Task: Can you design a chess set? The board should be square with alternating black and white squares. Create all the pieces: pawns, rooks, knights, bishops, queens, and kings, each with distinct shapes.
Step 4399:
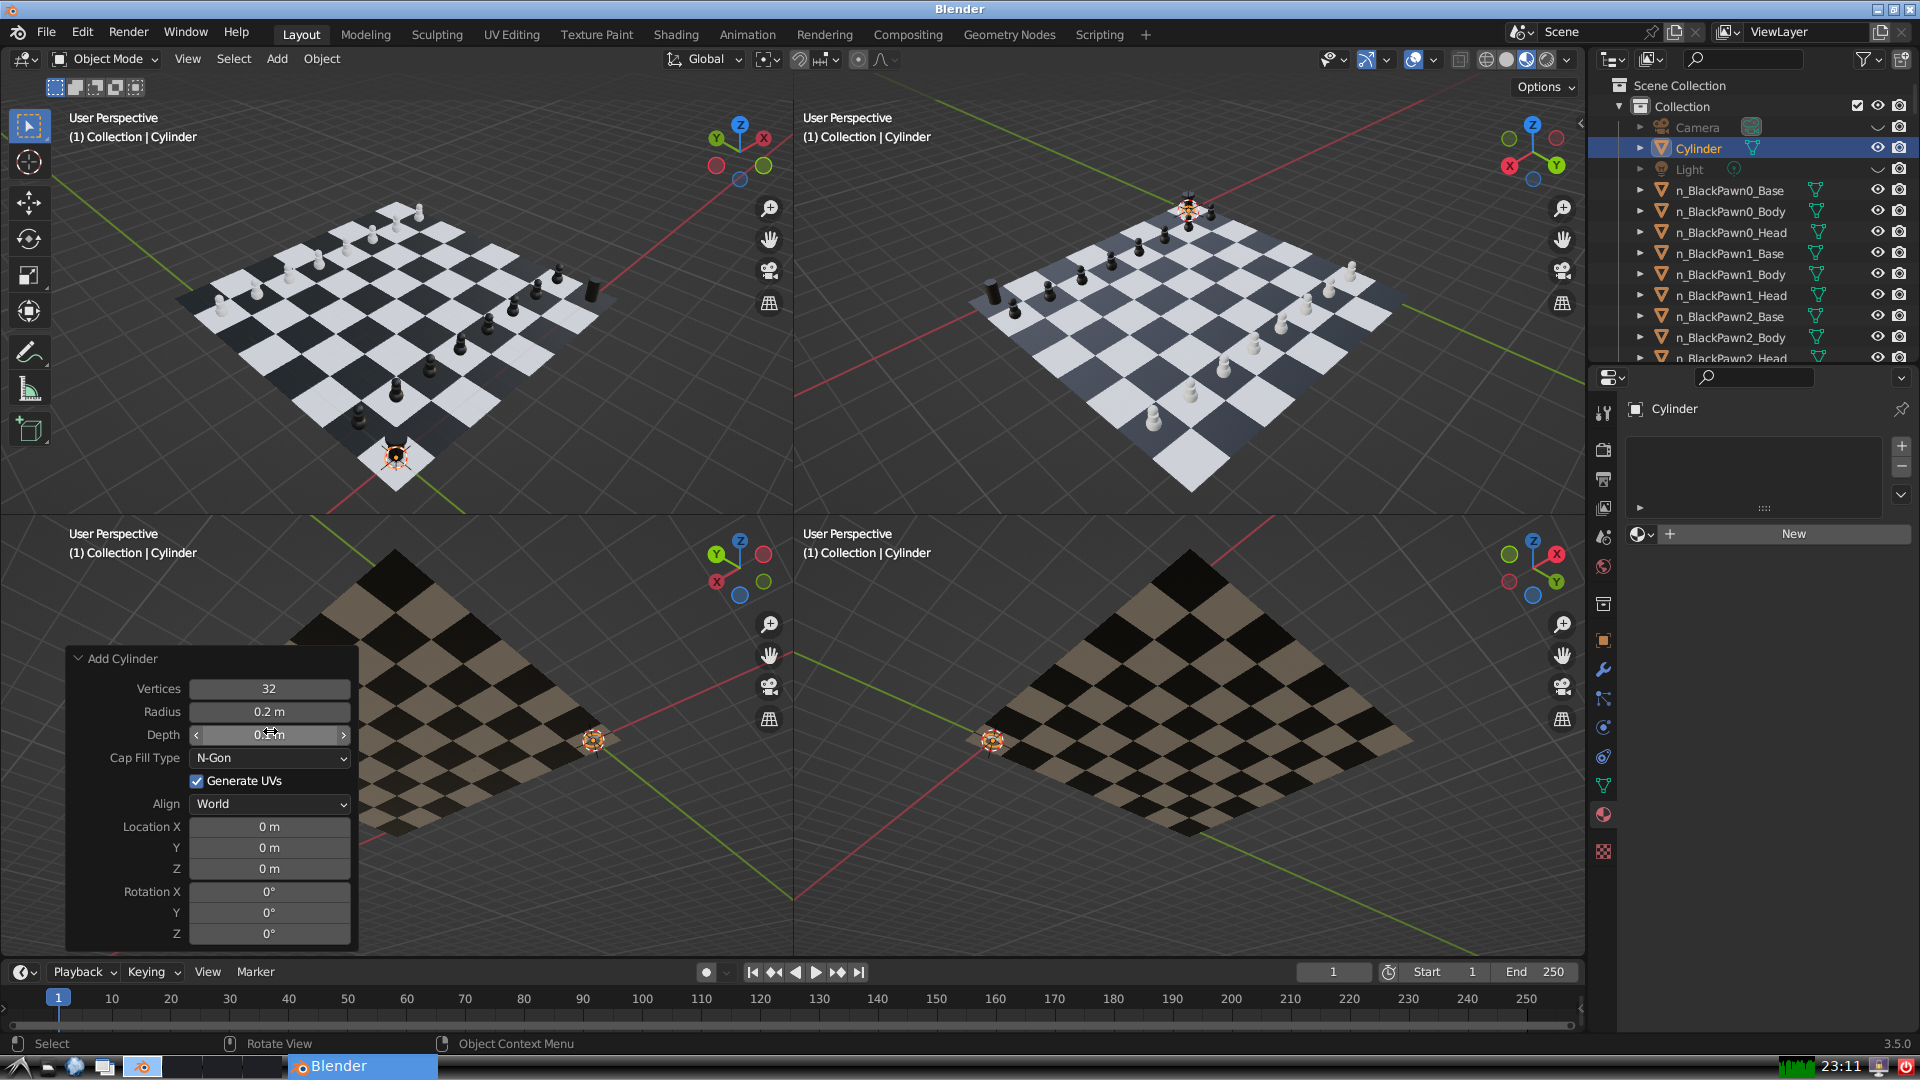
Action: {"mouse_move": [270, 824]}